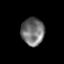
Tissue: prostate
Cell type: T cells
Senescence score: 0.2631
Nuclear area (px): 624
Mean DAPI intensity: 113.534